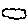
Label: cloud